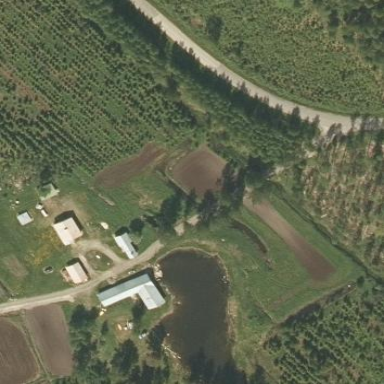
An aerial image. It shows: Farmyard area.